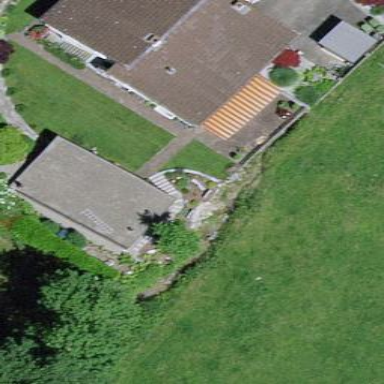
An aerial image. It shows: Shed building.